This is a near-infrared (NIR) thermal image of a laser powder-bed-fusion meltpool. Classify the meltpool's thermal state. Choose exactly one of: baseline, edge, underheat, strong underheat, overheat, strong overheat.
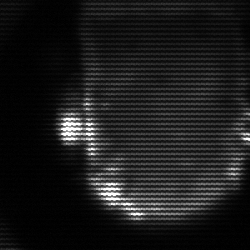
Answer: baseline